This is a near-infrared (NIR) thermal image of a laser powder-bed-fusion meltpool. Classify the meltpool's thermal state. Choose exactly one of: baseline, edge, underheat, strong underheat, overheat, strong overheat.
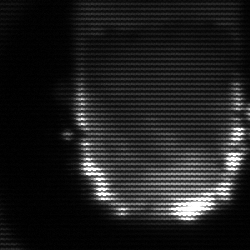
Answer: strong underheat